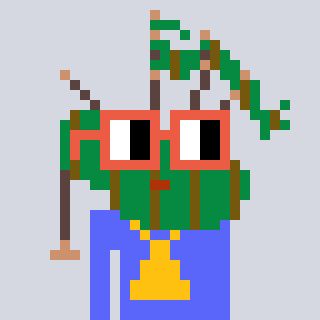
a pixel art character with square orange glasses, a bagpipe-shaped head and a purple-colored body on a cool background